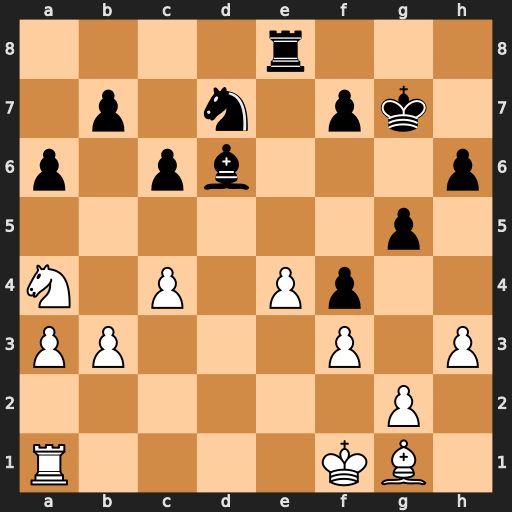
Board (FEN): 4r3/1p1n1pk1/p1pb3p/6p1/N1P1Pp2/PP3P1P/6P1/R4KB1
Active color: w
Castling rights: -
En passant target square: -
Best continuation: Rd1 Bxa3 Rxd7